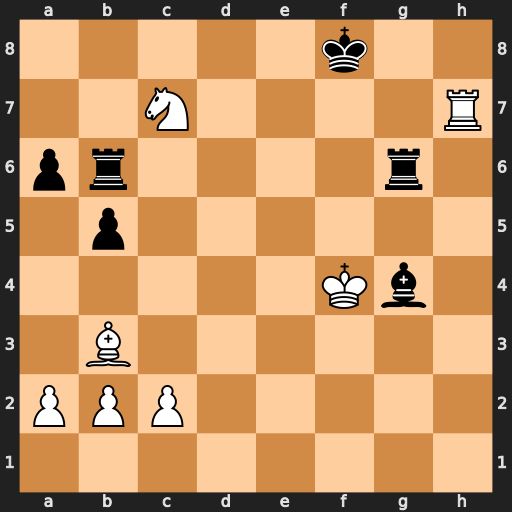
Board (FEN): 5k2/2N4R/pr4r1/1p6/5Kb1/1B6/PPP5/8
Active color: w
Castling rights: -
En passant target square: -
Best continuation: Rf7+ Kg8 Rf6+